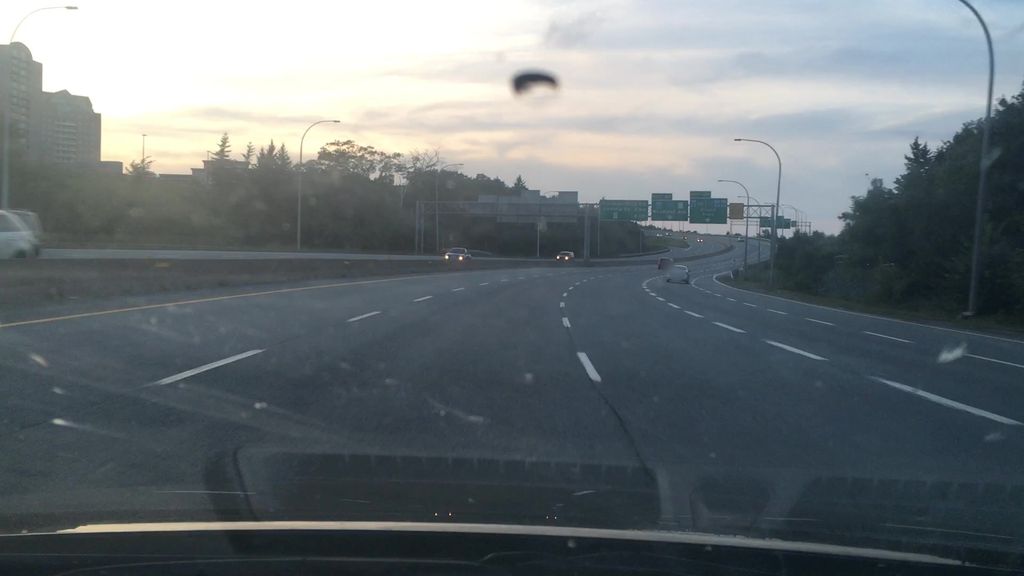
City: halifax